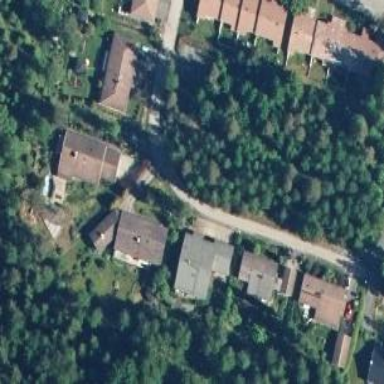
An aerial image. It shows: Living street.